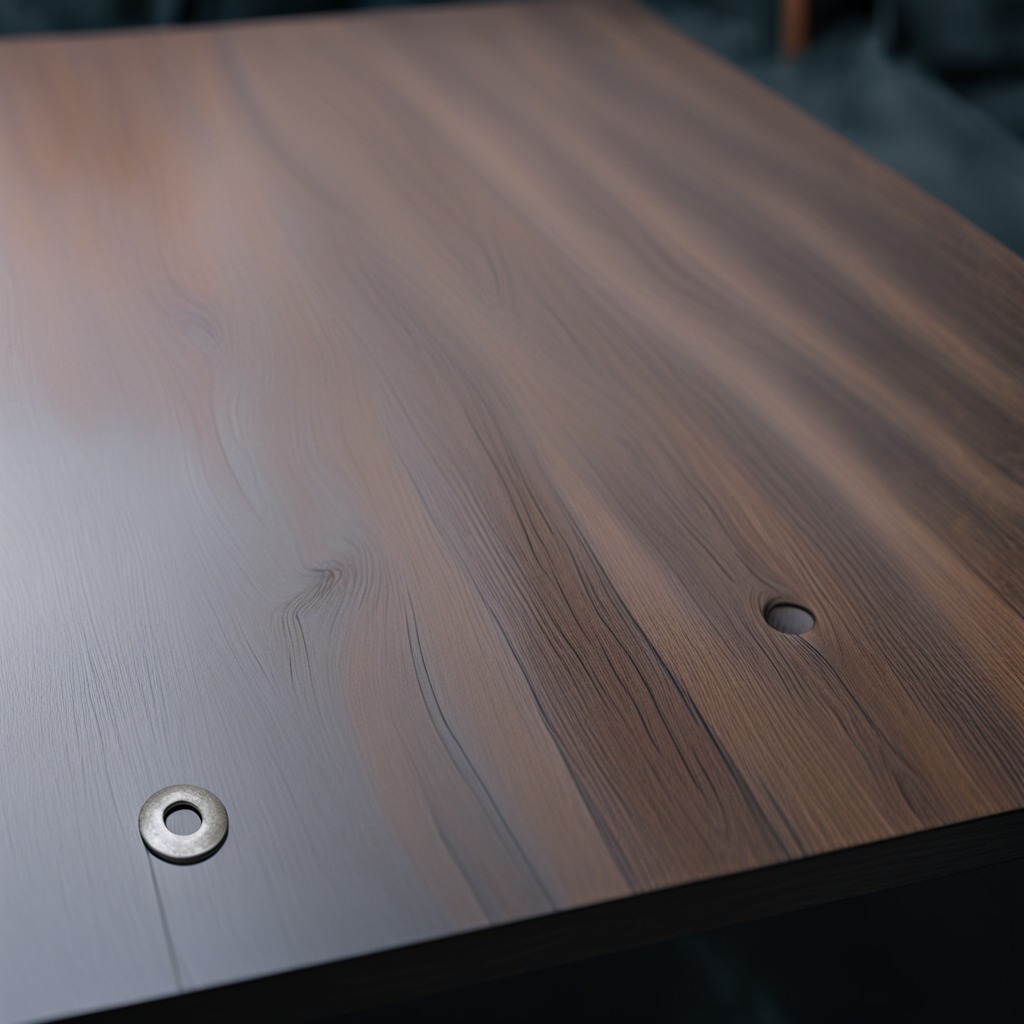
A flat metal washer is lying on a old table with faint burn marks in a small garage at twilight.